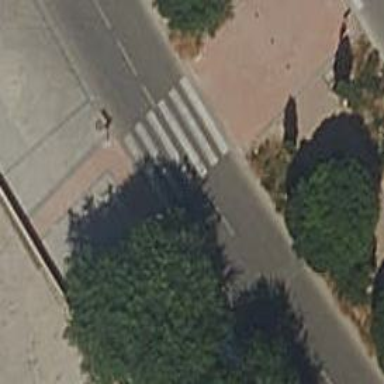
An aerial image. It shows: Zebra crossing on the road.